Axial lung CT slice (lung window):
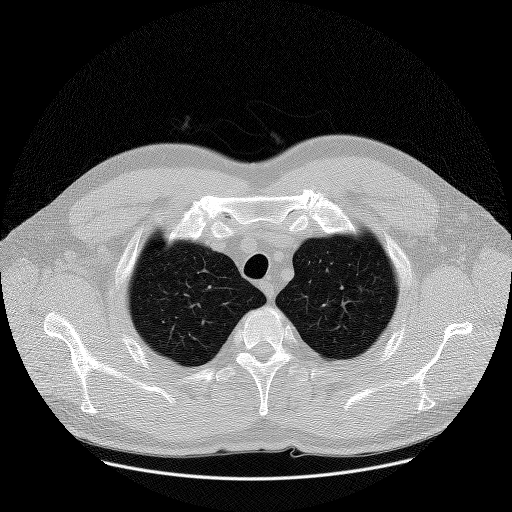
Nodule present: no